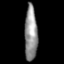
Tissue: skin
Cell type: Others
Senescence score: 0.7181
Nuclear area (px): 698
Mean DAPI intensity: 144.282